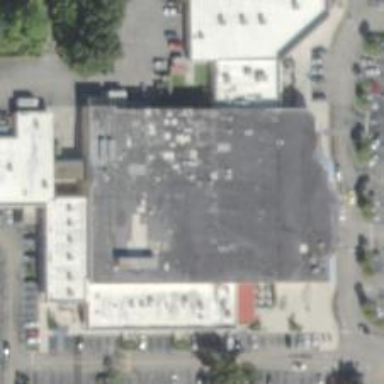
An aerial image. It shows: Supermarket.